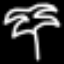
Label: palm tree